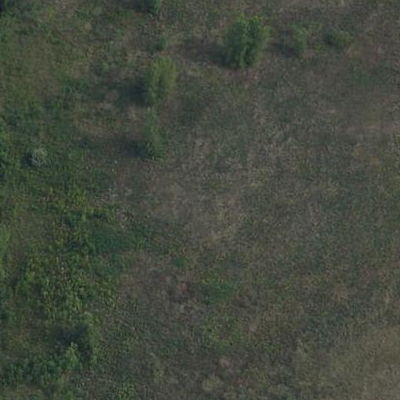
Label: Grass